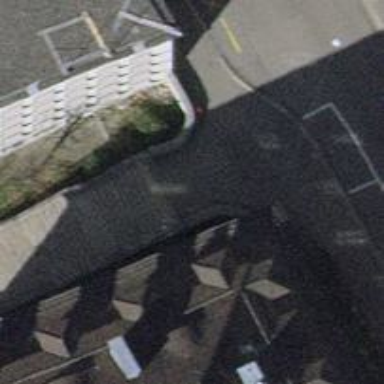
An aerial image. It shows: Set of steps made of paving stones.